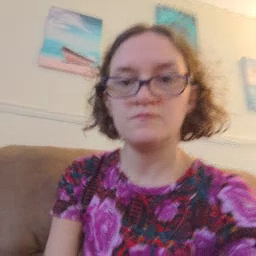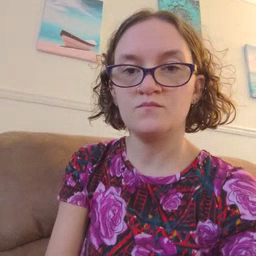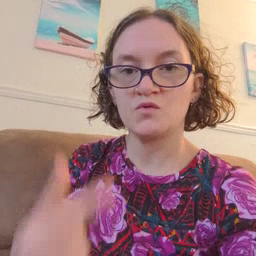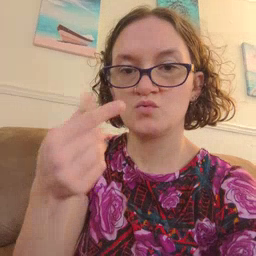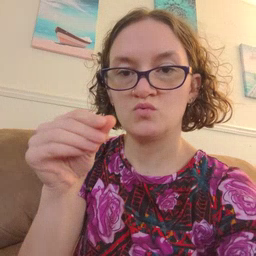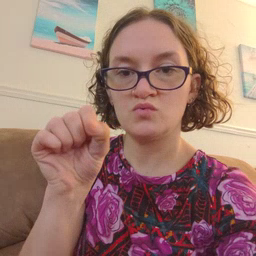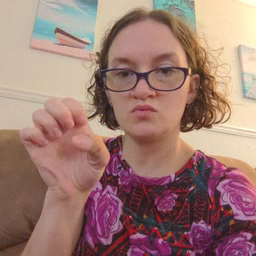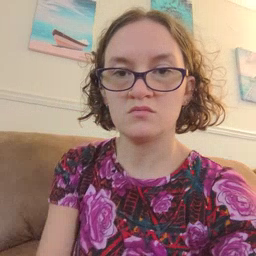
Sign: goose